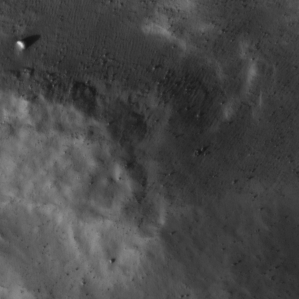
Label: non_frost